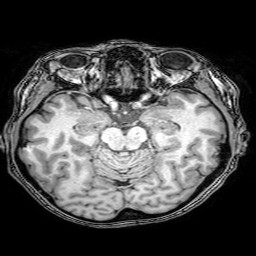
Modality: T1w
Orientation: coronal
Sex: female
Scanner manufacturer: philips
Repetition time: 0.008174 s
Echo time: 0.00374 s